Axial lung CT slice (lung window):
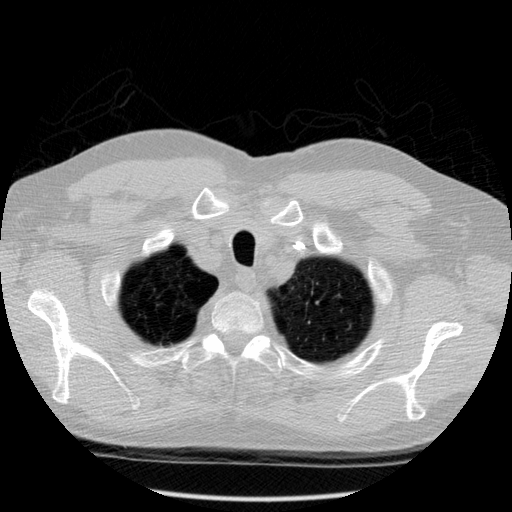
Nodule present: no